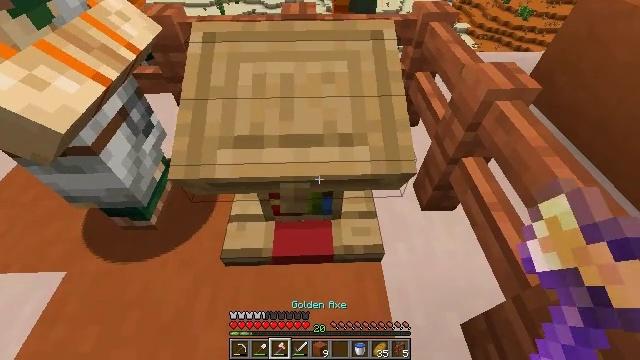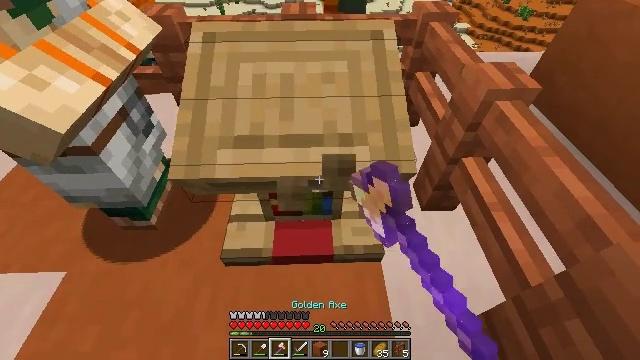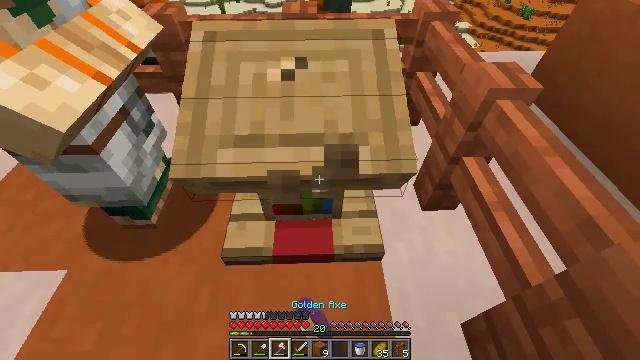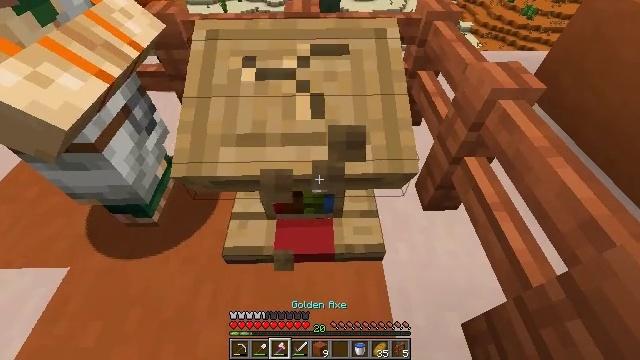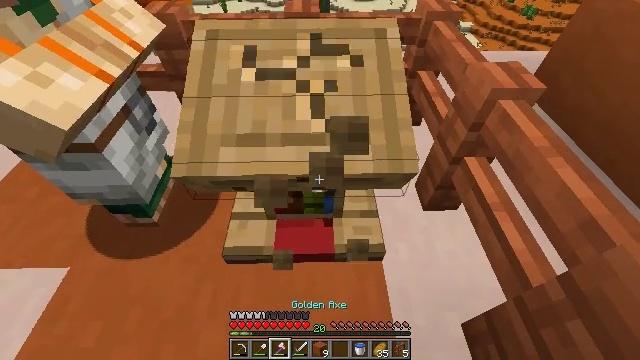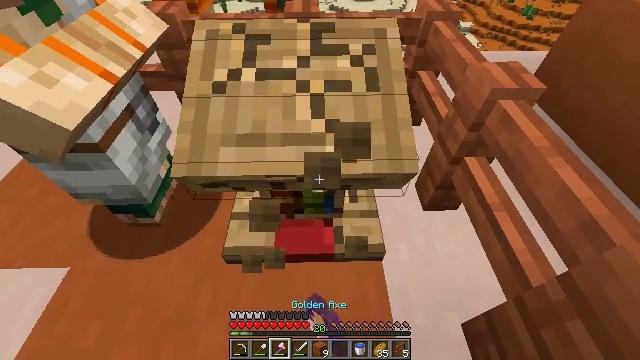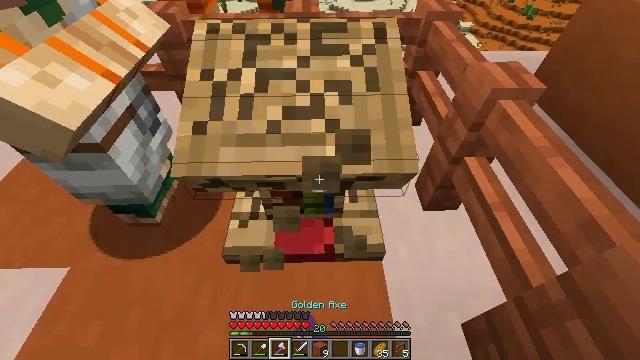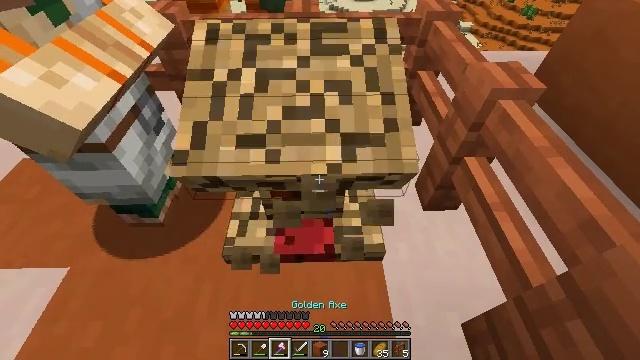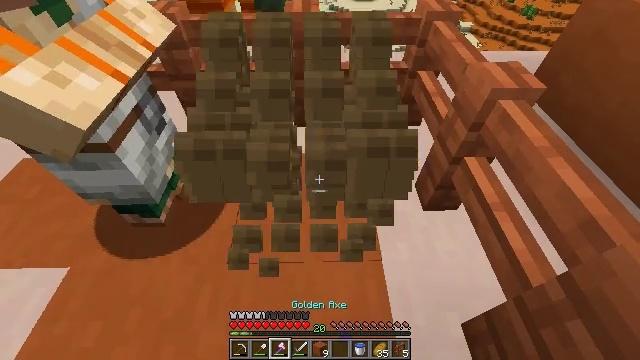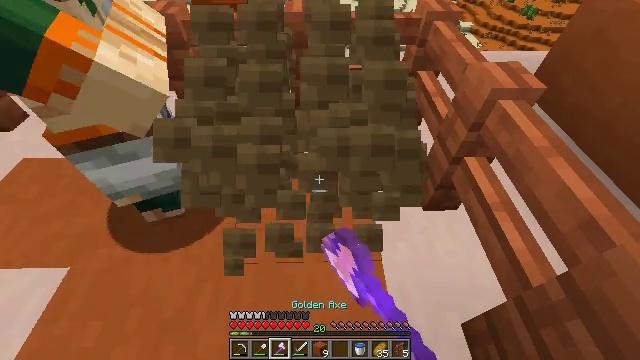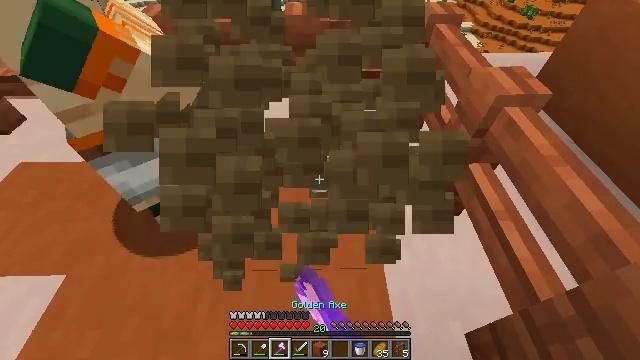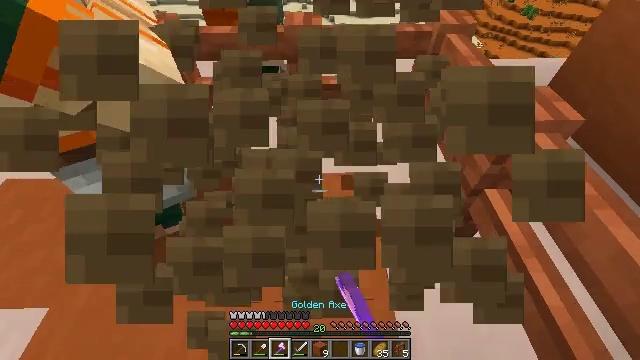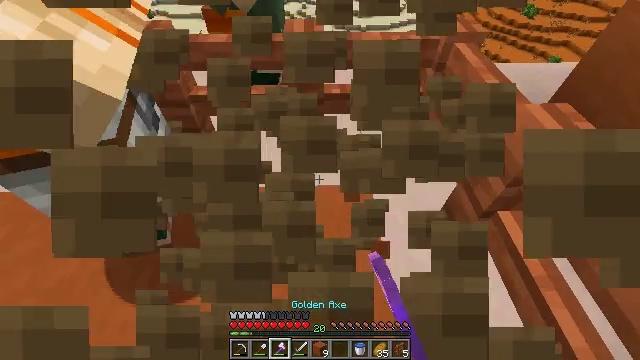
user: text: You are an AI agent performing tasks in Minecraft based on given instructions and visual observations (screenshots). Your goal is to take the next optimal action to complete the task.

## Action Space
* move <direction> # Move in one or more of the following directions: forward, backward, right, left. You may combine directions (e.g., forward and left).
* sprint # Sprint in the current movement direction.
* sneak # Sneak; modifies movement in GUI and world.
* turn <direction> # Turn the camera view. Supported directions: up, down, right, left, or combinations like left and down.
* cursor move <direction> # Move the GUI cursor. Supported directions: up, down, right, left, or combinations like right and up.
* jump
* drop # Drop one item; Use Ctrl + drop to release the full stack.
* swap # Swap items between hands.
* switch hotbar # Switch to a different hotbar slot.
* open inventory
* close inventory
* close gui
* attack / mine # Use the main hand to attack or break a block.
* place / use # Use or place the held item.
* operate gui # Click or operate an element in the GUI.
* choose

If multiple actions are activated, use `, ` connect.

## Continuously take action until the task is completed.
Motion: motion action
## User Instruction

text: Break the lectern to relocate it.
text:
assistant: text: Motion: attack / mine
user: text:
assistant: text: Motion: attack / mine
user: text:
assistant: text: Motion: attack / mine
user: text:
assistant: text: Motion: attack / mine
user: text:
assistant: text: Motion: attack / mine
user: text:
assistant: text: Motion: attack / mine
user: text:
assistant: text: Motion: attack / mine
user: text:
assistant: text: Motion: attack / mine
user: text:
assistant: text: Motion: attack / mine
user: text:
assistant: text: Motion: move forward, attack / mine
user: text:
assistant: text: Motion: move forward
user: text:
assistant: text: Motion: move forward
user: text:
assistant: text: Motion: no_op